Field crop: maize
Growth stage: 2
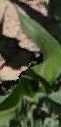
Species: maize